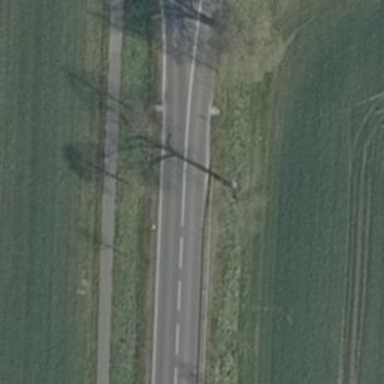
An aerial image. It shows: Primary highway with asphalt surface that includes dual carriageway.